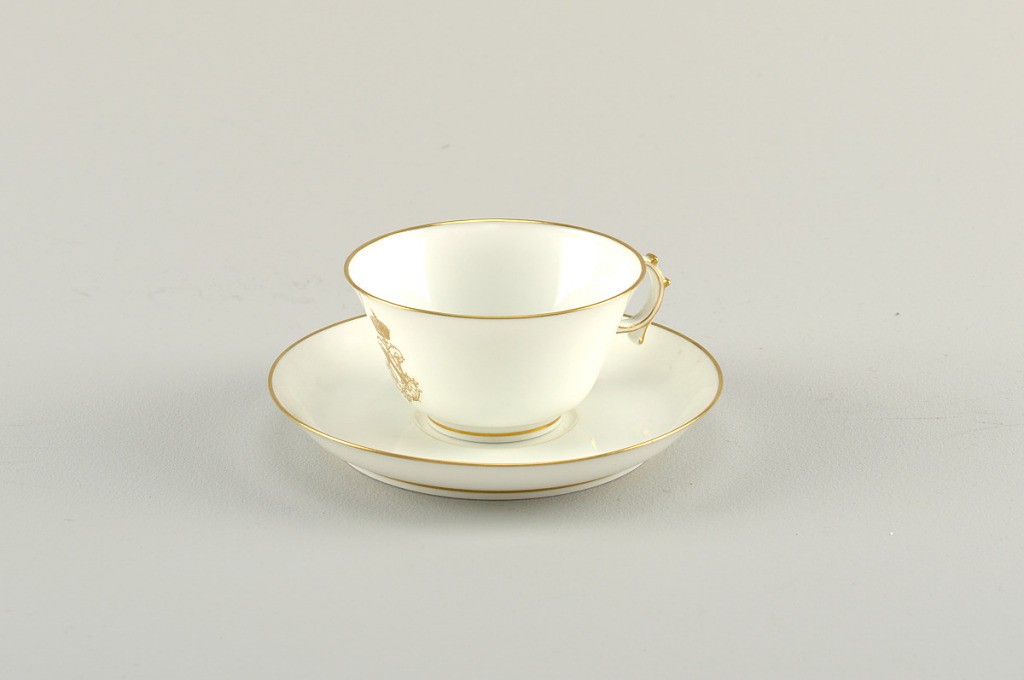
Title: Cup and Saucer, from a Napoleon III Table Service (Tasse et soucoupe, Service à Chiffre Doré de l'Empereur Napoléon III)
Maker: Sèvres Porcelain Manufactory, French, established 1756
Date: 1849–1859
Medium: hard paste porcelain, gold
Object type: cup and saucer
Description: Cup shallow, with flaring sides and circular handle with knobs. Saucer flat, with curved edges.